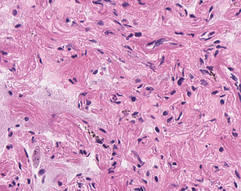
Tumor epithelial tissue: no
Tumor-associated stroma tissue: no
Normal tissue: yes